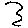
Label: zigzag